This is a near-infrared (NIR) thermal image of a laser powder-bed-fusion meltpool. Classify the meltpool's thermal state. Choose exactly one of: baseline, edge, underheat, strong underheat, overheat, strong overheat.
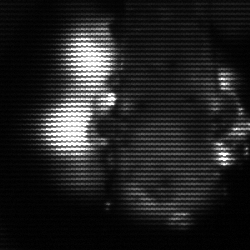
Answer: strong underheat